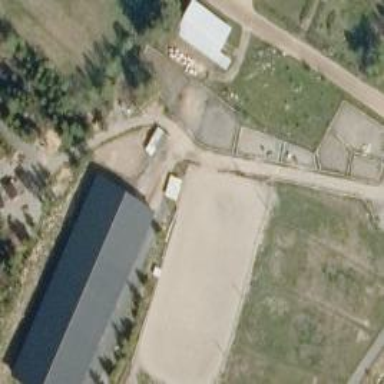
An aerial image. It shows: Fence surrounding equestrian leisure land for horse riding.